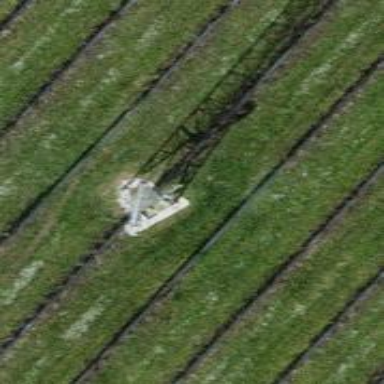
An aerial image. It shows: Man-made mast used for communication purposes.